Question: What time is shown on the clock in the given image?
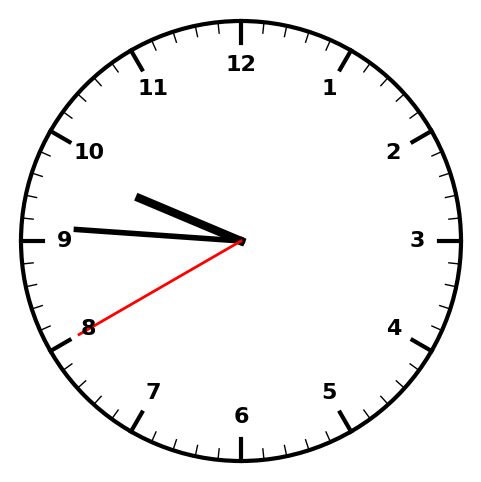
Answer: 09:45:40